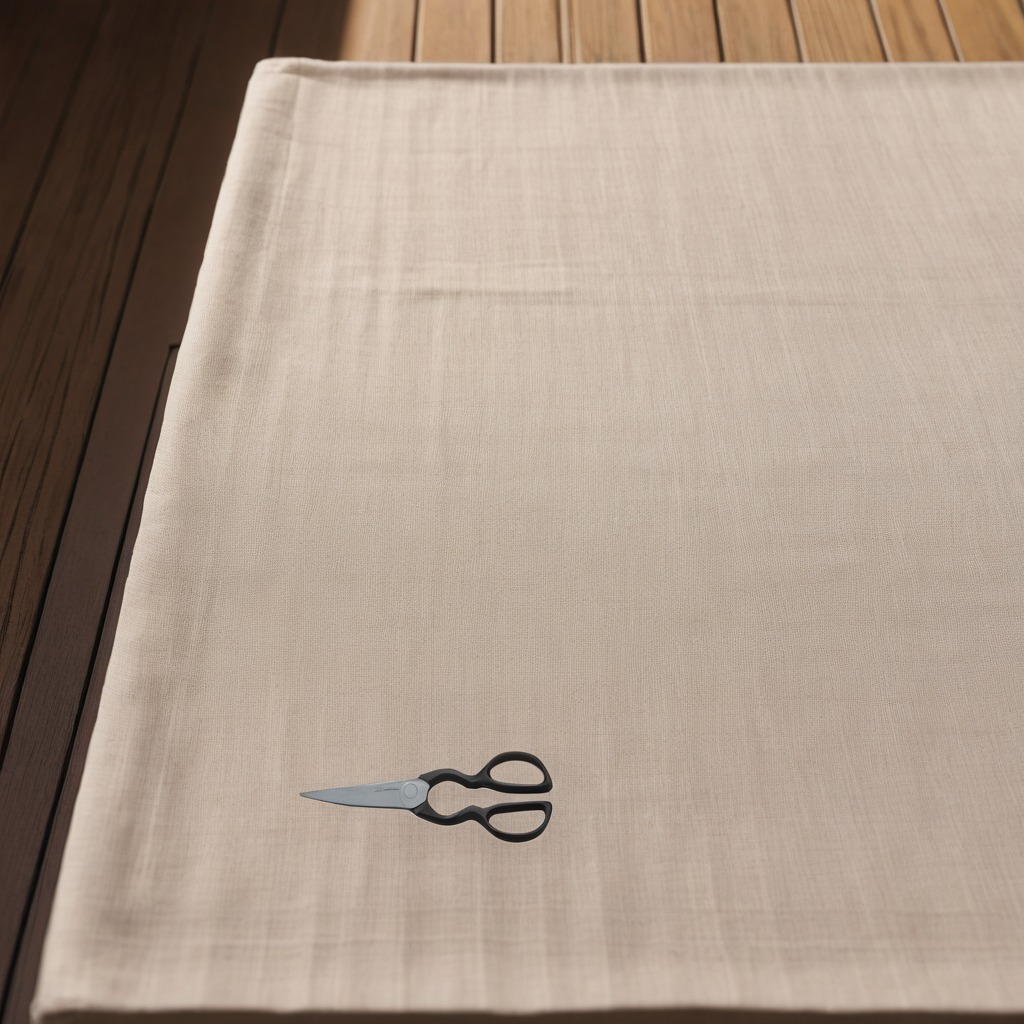
A scissor lies on a wooden table in an outdoor workshop during daytime bright natural light soft shadows worn but beneath the cloth